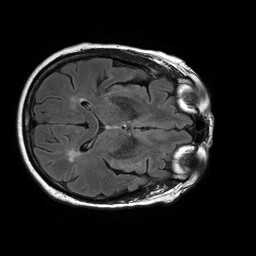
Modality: FLAIR
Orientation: axial
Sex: female
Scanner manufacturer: philips
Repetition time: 11 s
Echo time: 0.125 s